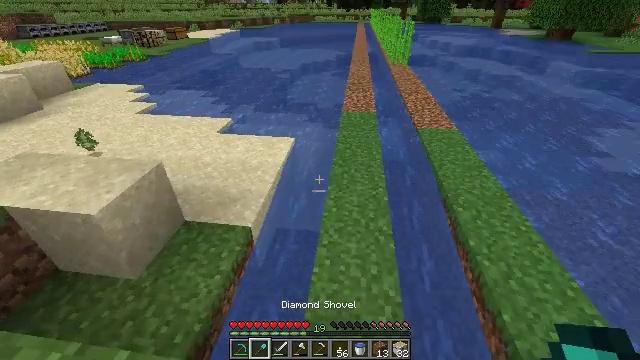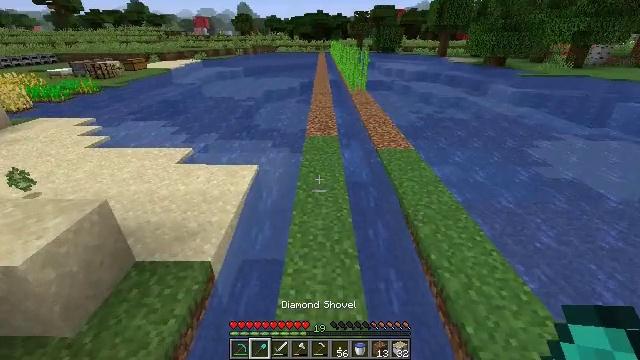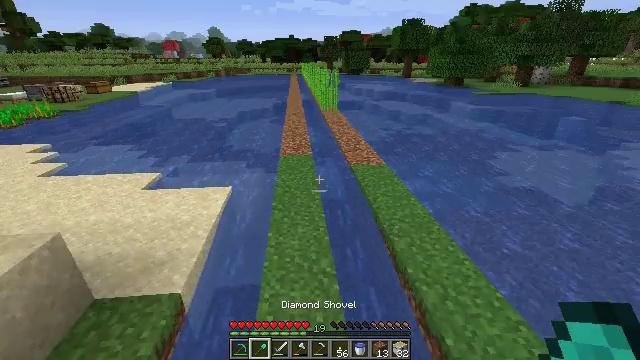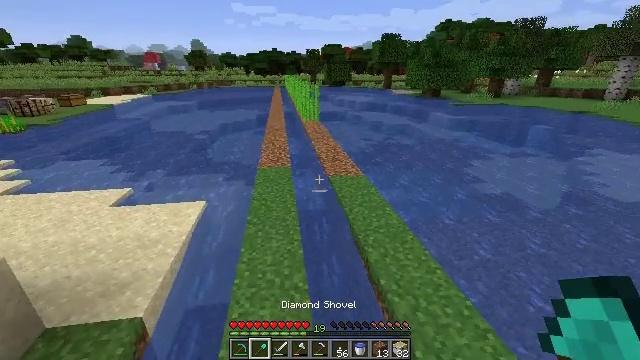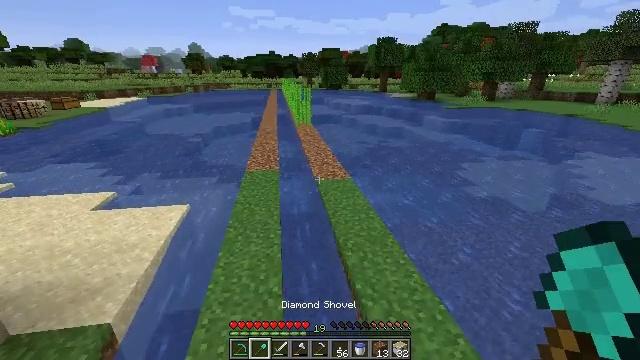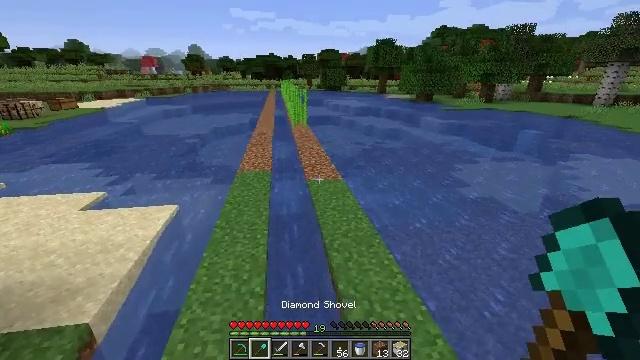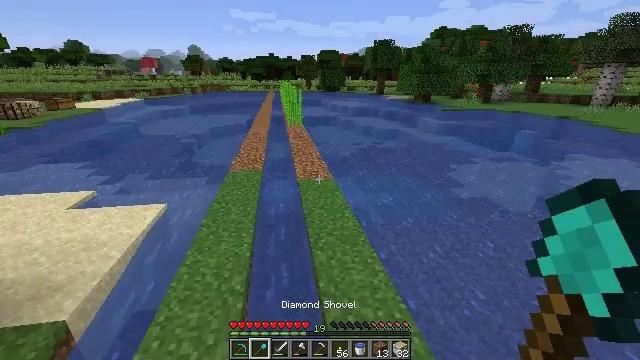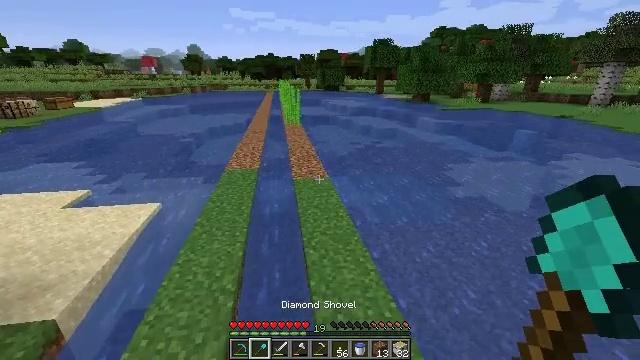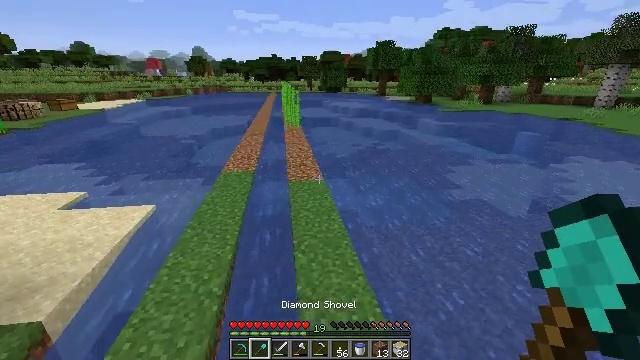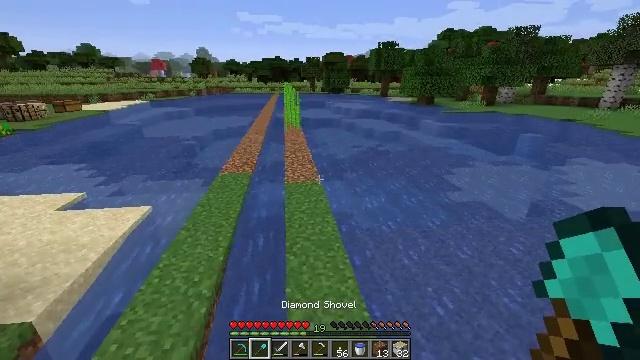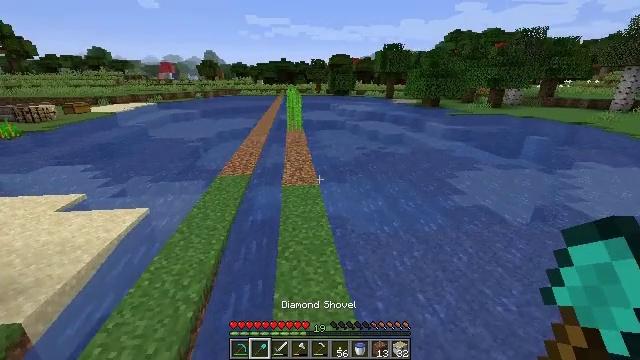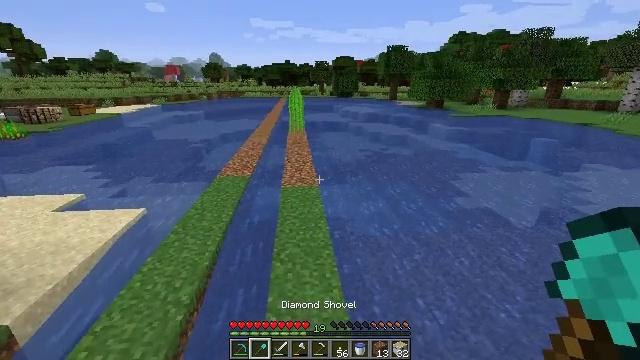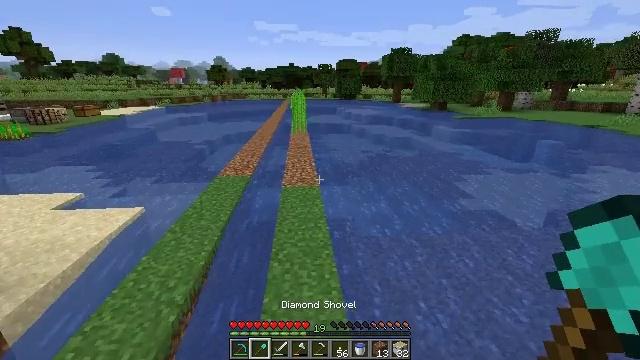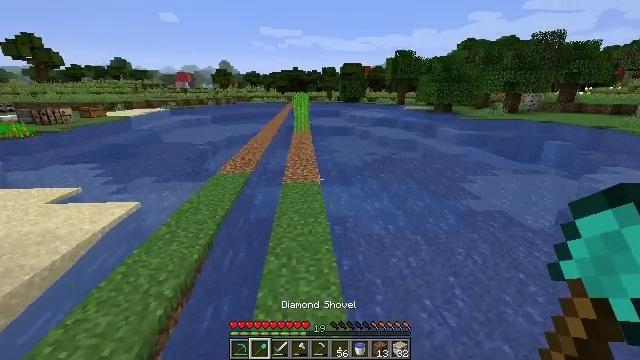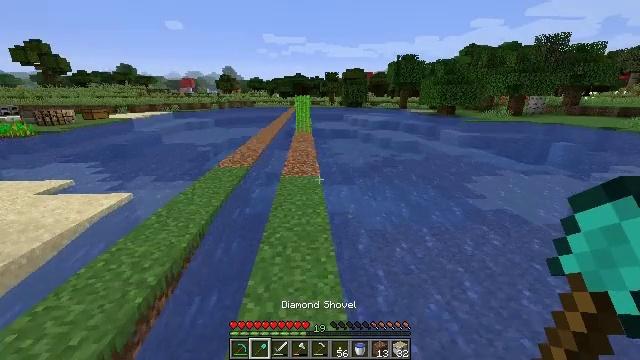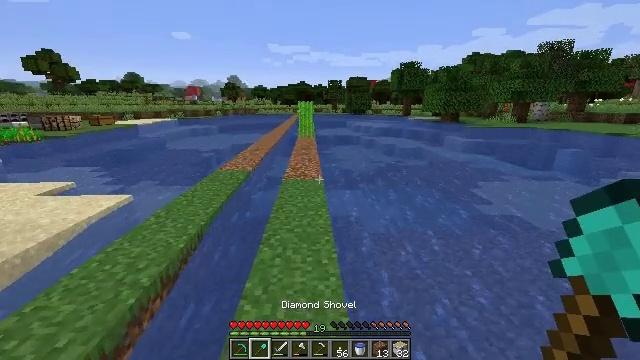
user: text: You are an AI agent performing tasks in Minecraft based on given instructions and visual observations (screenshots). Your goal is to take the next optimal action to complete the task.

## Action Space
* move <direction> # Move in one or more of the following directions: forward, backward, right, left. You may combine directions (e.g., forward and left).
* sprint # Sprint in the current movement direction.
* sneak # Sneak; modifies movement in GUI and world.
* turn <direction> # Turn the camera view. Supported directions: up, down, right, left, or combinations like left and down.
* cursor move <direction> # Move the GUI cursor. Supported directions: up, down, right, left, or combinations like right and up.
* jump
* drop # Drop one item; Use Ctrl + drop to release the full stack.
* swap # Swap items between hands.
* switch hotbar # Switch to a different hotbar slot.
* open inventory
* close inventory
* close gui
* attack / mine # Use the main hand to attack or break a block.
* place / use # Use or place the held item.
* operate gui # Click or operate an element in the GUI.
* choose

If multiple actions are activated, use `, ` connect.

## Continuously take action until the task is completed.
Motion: motion action
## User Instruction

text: Gather sugar cane for crafting.
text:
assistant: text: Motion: move right, turn right and up
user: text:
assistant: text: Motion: move right, turn right and up
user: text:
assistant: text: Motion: move right, turn right and up
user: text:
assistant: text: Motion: move right
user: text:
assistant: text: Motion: move right
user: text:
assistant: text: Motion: move right
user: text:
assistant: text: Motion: move right
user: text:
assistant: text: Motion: move right
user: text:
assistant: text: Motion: move right
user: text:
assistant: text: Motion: move forward and move right, turn left
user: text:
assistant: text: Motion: move forward
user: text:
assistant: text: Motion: move forward
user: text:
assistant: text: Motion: move forward
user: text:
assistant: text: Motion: move forward, turn up
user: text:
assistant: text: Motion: move forward, turn up
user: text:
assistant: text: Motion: move forward, turn up
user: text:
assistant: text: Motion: move forward, turn up
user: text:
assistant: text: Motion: move forward, turn up
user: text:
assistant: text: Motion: move forward, turn up
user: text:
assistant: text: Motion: move forward, turn up
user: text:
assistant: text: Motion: move forward
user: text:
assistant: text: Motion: move forward
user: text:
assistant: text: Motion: move forward
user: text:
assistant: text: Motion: move forward
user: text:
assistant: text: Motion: move forward
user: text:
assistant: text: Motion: move forward
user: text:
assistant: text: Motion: move forward, sneak
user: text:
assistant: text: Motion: move forward, sneak
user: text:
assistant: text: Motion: move forward, sneak
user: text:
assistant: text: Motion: move forward, sneak